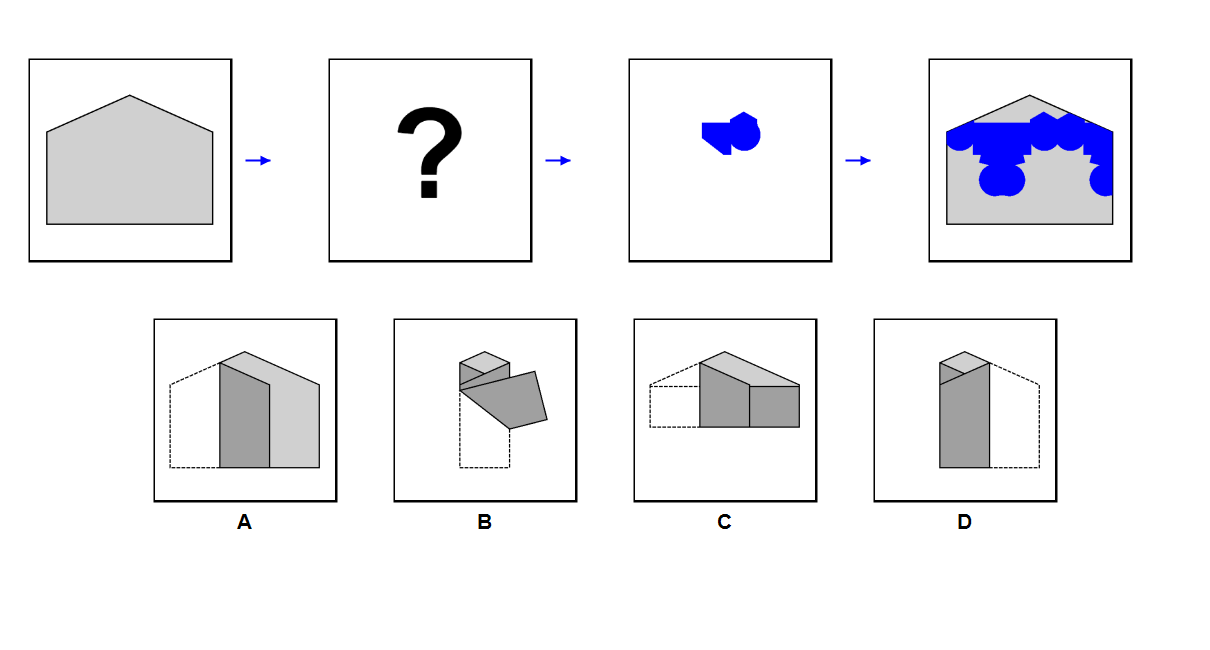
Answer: C